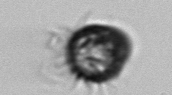
Label: Ciliophora